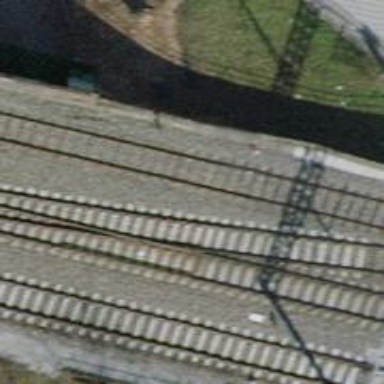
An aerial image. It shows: Single-track railway bridge with electrified contact line. It is spur service.